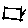
Label: square